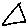
Label: triangle